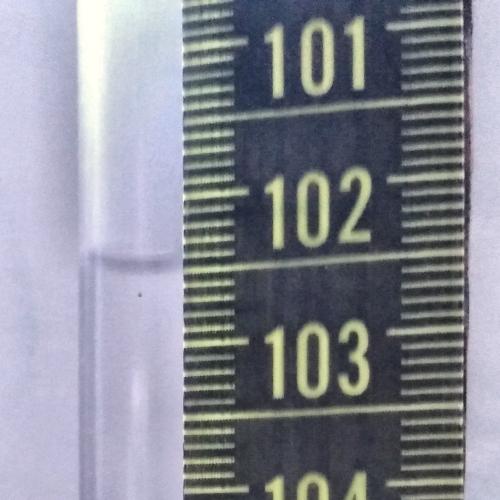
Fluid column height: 102.5 cm